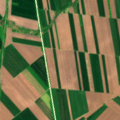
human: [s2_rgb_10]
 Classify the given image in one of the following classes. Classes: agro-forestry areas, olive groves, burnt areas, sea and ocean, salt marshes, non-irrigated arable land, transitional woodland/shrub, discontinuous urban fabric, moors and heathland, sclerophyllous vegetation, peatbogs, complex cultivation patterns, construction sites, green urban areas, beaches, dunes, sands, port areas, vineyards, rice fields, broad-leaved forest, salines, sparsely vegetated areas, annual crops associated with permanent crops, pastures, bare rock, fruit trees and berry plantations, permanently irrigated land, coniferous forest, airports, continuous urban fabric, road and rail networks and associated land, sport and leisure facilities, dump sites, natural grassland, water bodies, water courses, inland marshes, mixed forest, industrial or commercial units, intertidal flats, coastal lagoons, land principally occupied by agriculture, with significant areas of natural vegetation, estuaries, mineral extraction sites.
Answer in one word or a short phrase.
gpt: non-irrigated arable land, land principally occupied by agriculture, with significant areas of natural vegetation